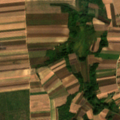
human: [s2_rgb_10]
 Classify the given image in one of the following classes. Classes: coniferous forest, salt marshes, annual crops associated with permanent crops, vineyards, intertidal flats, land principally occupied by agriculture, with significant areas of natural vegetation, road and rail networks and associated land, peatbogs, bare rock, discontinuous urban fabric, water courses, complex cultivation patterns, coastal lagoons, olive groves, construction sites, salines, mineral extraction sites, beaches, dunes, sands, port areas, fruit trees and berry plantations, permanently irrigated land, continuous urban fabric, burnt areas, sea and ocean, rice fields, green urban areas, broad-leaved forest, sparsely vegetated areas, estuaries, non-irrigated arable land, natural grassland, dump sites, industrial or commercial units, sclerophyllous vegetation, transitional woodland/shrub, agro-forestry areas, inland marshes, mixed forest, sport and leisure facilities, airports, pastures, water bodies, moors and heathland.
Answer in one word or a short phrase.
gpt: non-irrigated arable land, land principally occupied by agriculture, with significant areas of natural vegetation